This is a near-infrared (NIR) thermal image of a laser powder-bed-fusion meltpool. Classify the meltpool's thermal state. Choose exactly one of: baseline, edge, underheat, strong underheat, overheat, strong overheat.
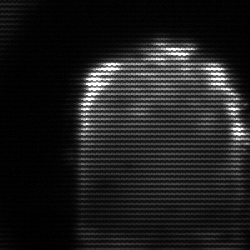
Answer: baseline